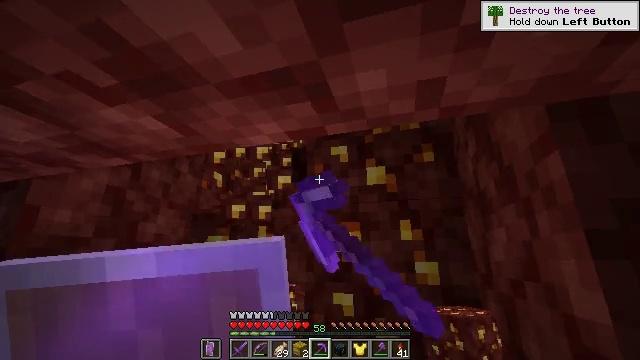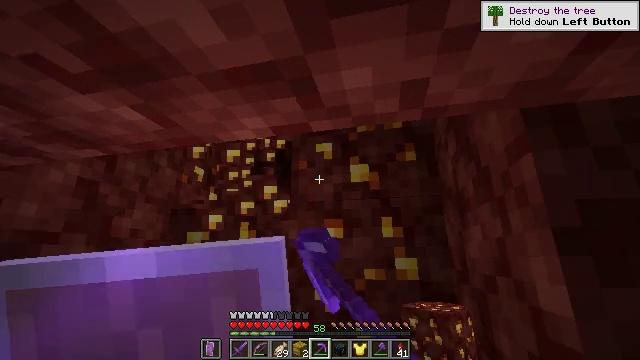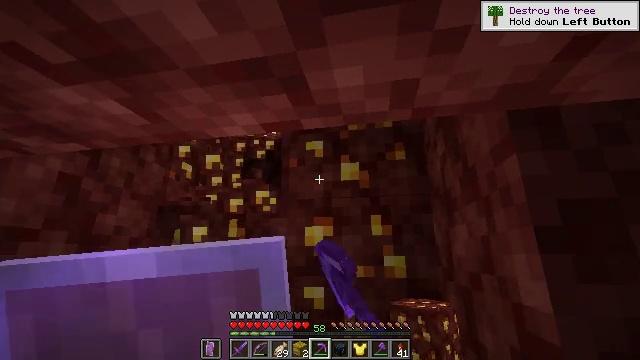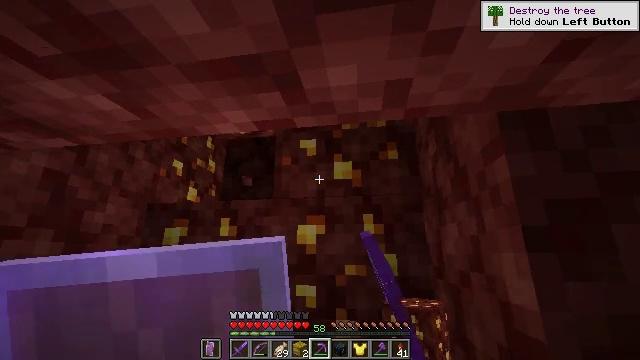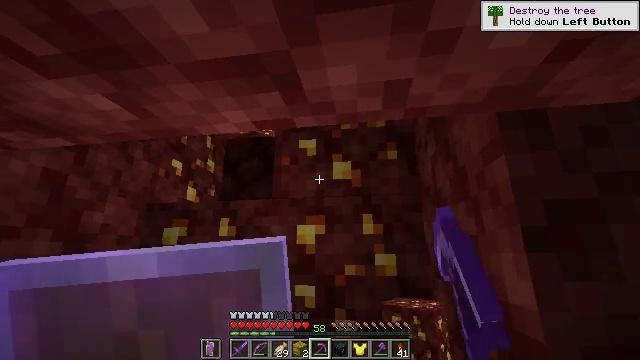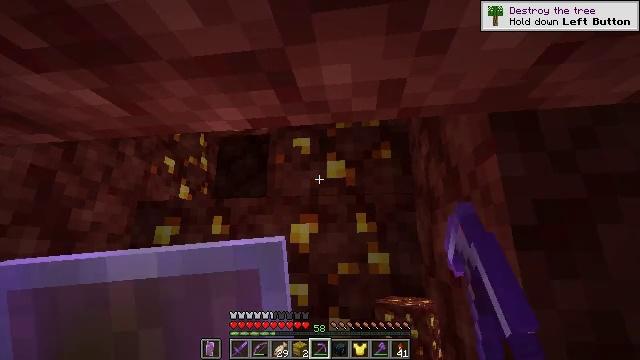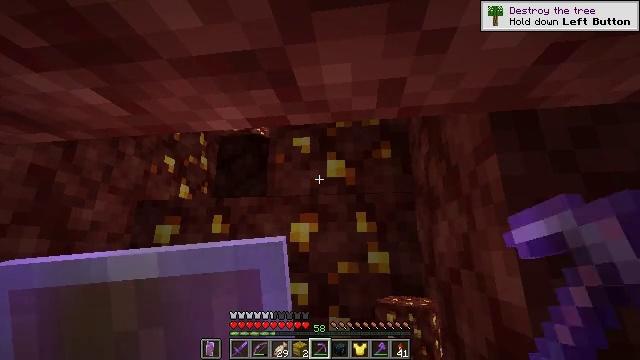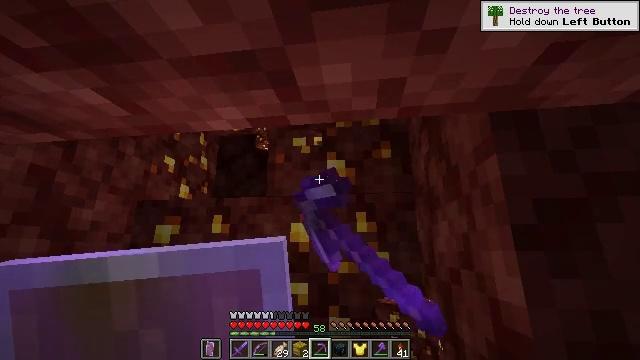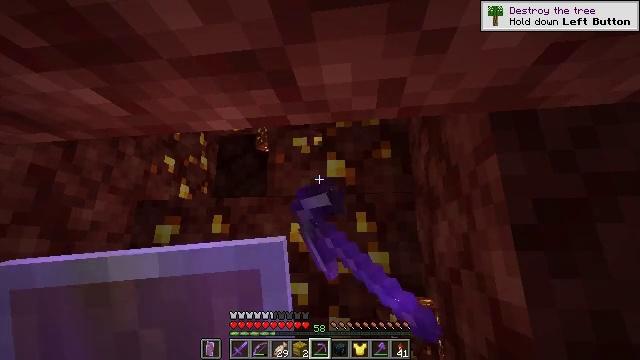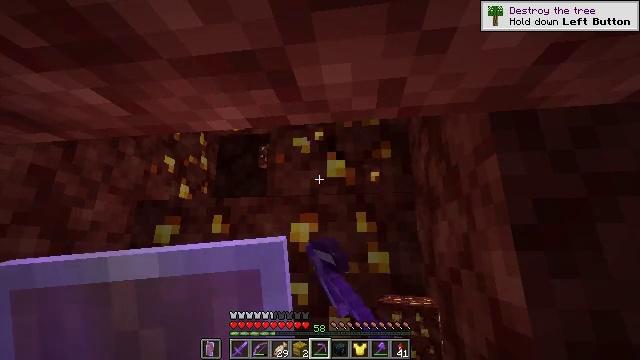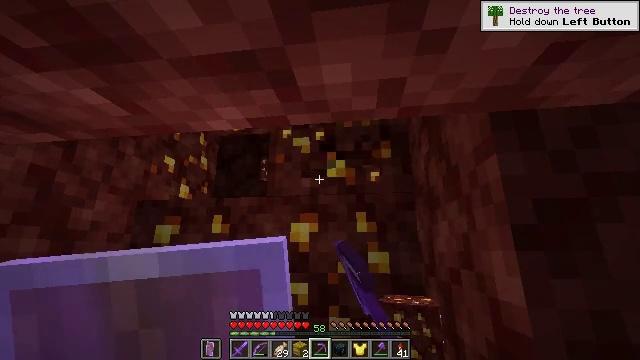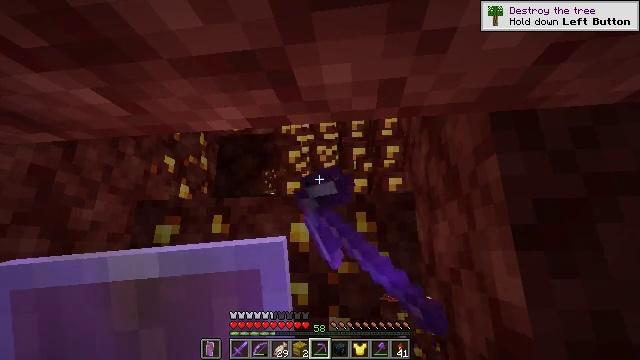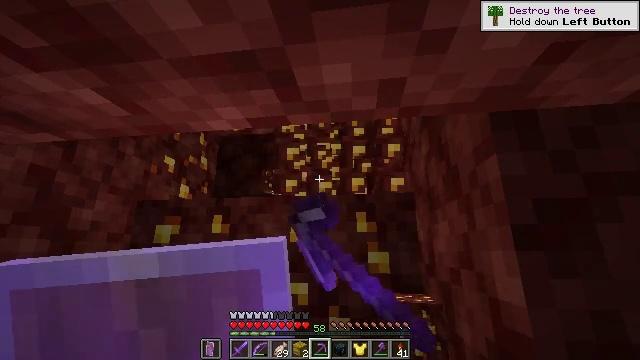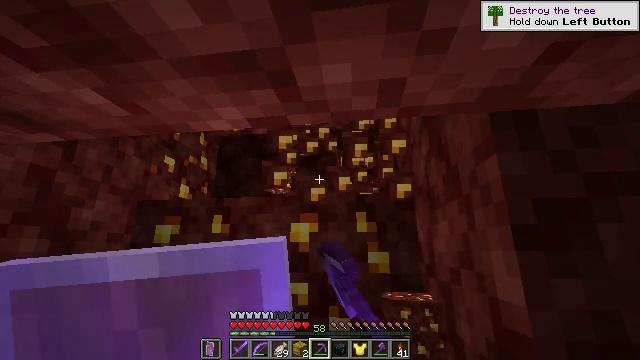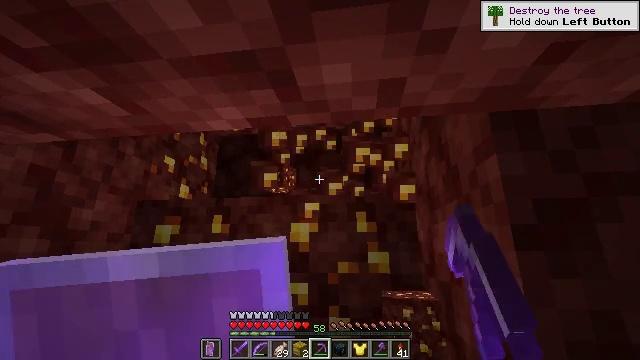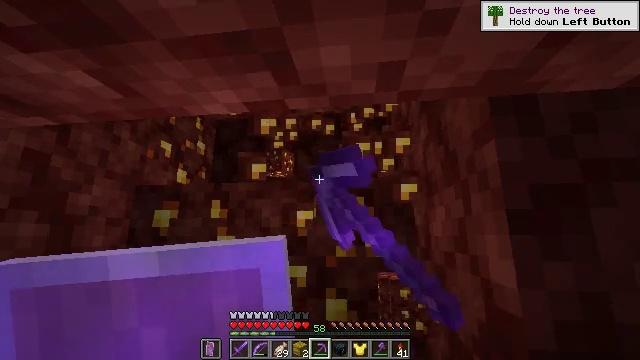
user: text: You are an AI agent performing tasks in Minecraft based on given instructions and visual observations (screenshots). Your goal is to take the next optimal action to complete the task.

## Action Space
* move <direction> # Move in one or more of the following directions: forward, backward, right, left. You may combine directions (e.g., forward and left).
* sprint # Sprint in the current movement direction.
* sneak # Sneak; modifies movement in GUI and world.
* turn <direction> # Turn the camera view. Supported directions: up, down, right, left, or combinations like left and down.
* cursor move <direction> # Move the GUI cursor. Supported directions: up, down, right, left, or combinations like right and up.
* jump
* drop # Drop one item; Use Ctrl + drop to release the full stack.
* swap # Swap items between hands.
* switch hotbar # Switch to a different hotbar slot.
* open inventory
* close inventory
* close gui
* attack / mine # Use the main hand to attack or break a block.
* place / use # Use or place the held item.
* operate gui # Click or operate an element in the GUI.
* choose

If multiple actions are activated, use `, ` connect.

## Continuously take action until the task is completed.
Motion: motion action
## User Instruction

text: Extract nether gold ore from the Netherrack.
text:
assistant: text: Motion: turn right
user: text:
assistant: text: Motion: turn right
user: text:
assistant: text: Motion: turn right
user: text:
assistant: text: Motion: no_op
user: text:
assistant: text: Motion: turn right
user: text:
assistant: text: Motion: attack / mine
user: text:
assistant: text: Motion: attack / mine
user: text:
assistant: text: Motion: attack / mine
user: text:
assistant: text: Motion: attack / mine
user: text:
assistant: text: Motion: attack / mine
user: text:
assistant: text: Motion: attack / mine
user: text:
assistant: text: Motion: attack / mine
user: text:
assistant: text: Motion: attack / mine
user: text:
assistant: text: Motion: attack / mine
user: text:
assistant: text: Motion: turn down
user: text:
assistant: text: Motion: turn down
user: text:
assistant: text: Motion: turn right and down
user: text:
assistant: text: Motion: no_op
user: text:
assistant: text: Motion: no_op
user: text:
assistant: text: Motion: attack / mine
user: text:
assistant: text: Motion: attack / mine
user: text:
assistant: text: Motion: attack / mine
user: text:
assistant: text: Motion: attack / mine
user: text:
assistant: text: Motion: attack / mine
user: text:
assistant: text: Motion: attack / mine
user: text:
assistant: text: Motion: attack / mine
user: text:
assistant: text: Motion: attack / mine
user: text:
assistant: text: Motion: turn left
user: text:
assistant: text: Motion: turn left
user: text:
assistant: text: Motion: turn left